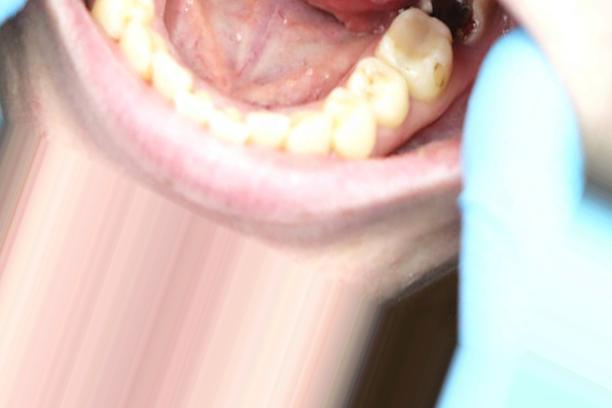
Condition: Caries